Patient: sex F, age 76
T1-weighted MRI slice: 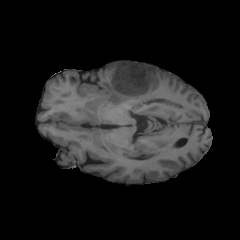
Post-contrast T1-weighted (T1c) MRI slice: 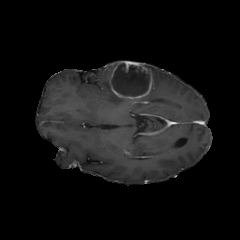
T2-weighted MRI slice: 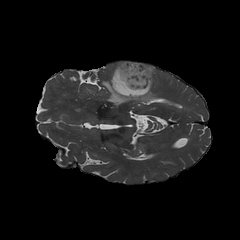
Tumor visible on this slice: yes
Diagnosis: Glioblastoma, IDH-wildtype
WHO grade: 4